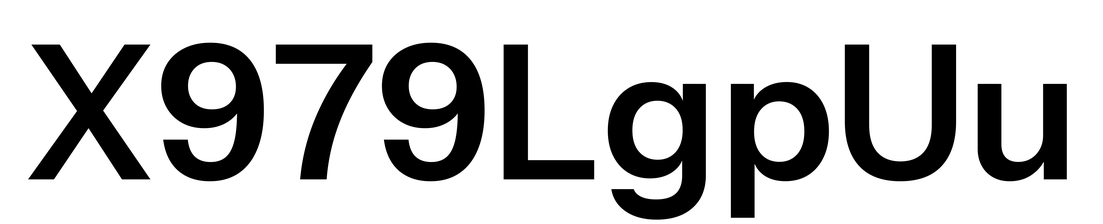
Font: InstrumentSans_SemiBold